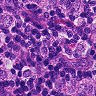
Metastatic tissue present: yes